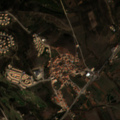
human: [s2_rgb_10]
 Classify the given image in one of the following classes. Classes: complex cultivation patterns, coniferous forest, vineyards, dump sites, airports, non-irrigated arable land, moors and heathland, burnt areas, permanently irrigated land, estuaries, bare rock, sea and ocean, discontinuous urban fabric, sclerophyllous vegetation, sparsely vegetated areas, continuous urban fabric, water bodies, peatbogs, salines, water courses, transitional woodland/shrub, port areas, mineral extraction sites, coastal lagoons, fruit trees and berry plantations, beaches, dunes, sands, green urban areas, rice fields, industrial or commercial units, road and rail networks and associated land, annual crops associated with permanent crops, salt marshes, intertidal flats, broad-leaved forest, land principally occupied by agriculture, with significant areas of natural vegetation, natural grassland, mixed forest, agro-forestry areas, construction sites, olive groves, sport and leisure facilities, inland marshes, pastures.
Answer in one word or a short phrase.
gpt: discontinuous urban fabric, sport and leisure facilities, annual crops associated with permanent crops, sclerophyllous vegetation